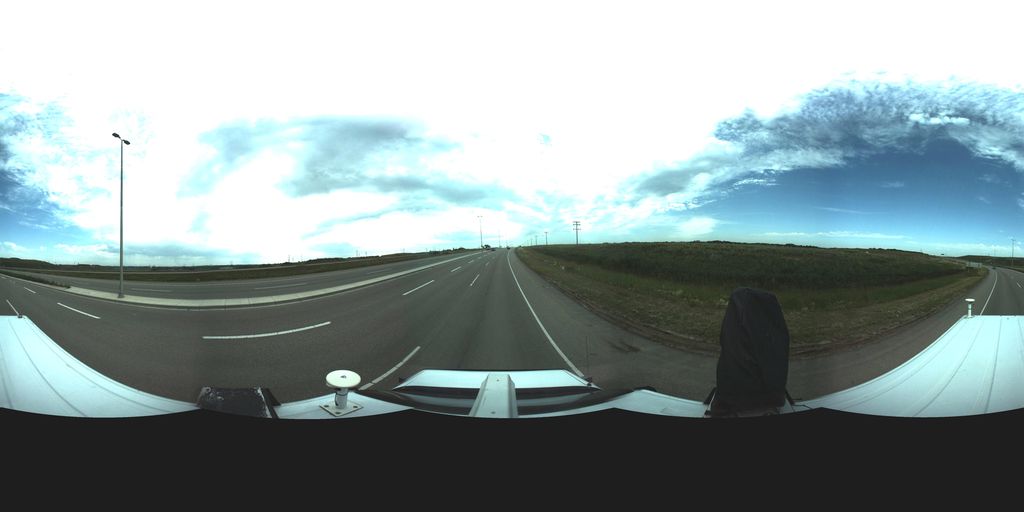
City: saskatoon